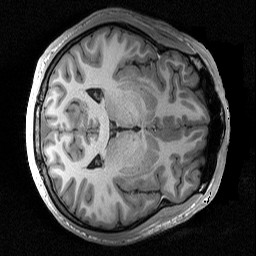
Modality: T1w
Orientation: axial